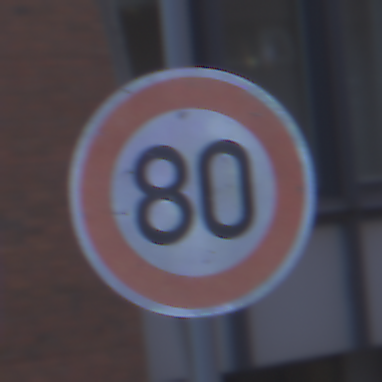
Verkehrszeichen: Geschwindigkeit80
Umgebung: Outdoor, Urban
Tageszeit: SunriseSunset
Wetter: Clear
Licht: Natural
Jahreszeit: NotSpecified
Kontrast: MediumContrast